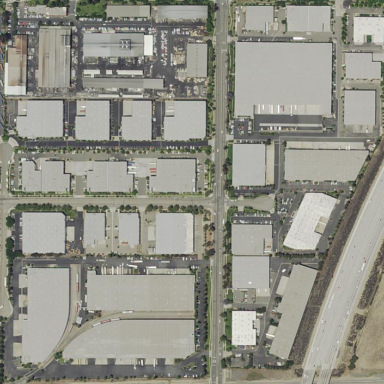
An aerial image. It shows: Industrial area.